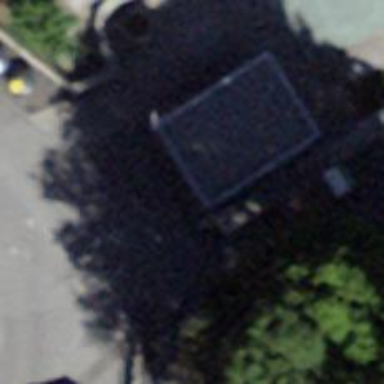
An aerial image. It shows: Charging station.